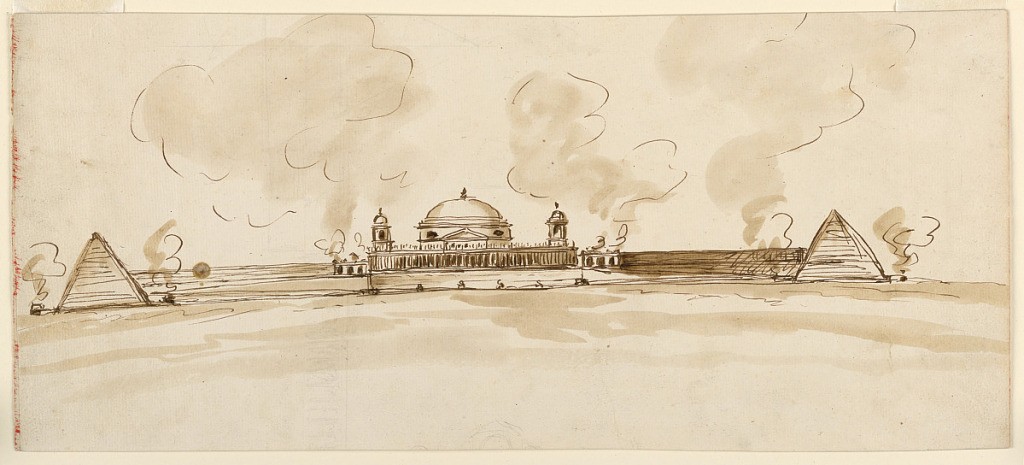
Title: Mausoleum
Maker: Giuseppe Barberi, Italian, 1746–1809
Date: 1795
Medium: Pen and brown ink, brush and brown wash on lined off-white laid paper
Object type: Drawing
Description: The elevation of the central building is a variation of the top design of -1127, the plan of the colonnade being ovoidal with the steeples standing at the poles. Flanking are two wall segments which end outside with pyramids and inside with colonnades of three bays each. Upon these and beside the pyramids stand containers with fires.